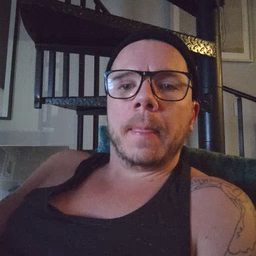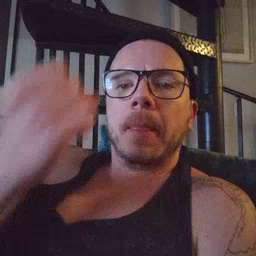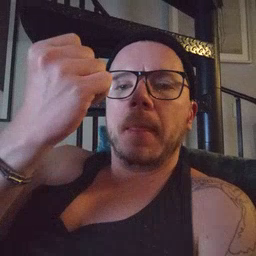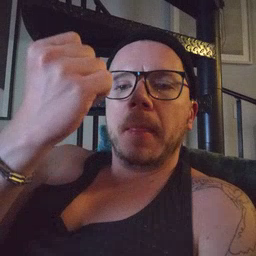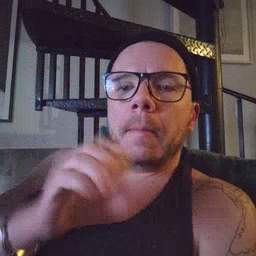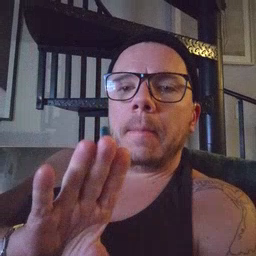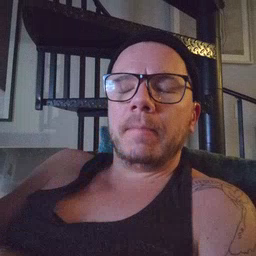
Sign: mitten